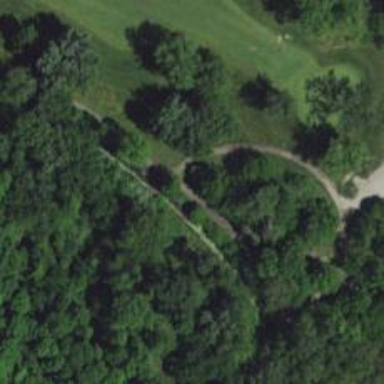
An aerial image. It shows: Path used for both walking and golf.